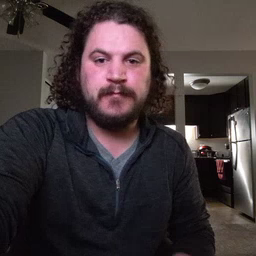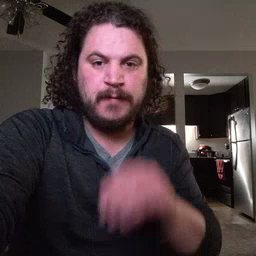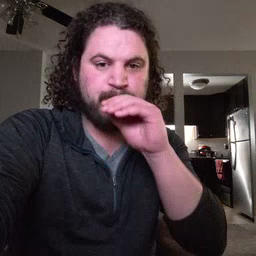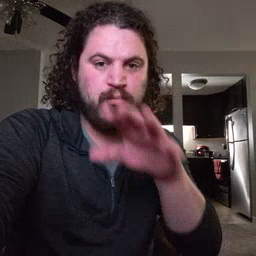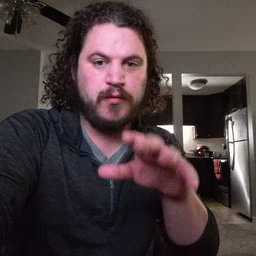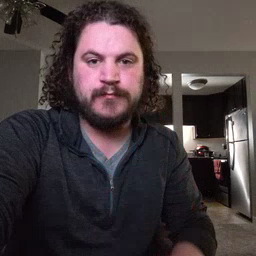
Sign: blow